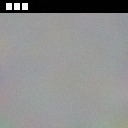
Screen state: on